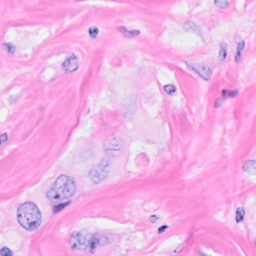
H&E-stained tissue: Breast